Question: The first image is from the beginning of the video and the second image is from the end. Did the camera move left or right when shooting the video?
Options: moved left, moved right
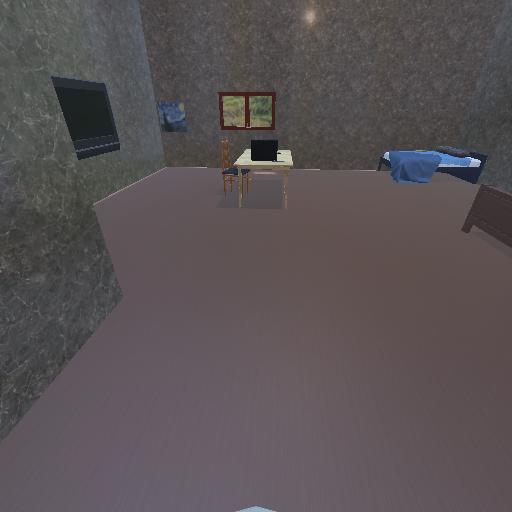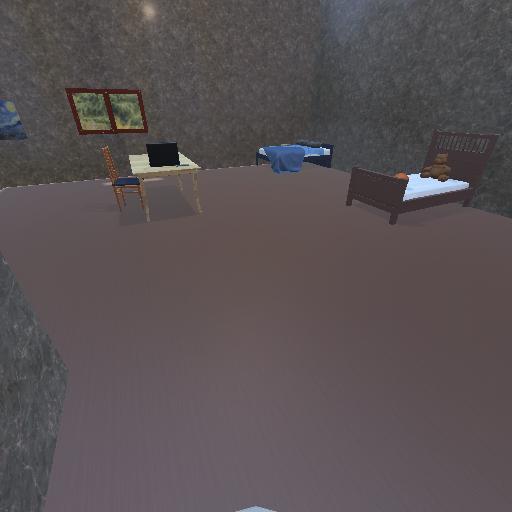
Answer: moved left